Question: I am working on a mini Project for developing a Pig Latin Game. I have a text file which contains round about 9000 English words. I made a GUI which randomly selects a word from the list and changes it with the some editions and asks the user to guess the words. What should be the best way to store 9000 English words? I don't want to use I/O!
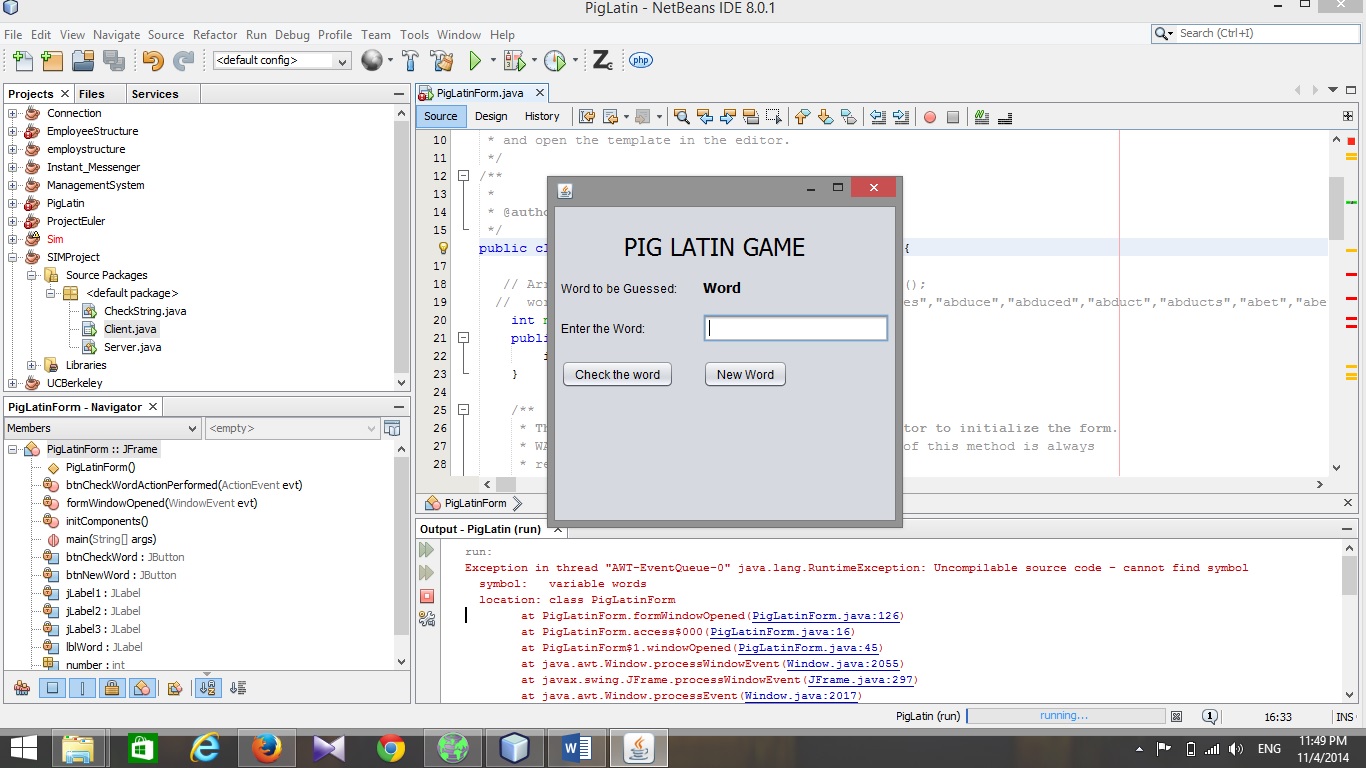
Answer: An array of String objects is best. Your are not modifying the size of the structure and you want to quickly access an arbitrary element.